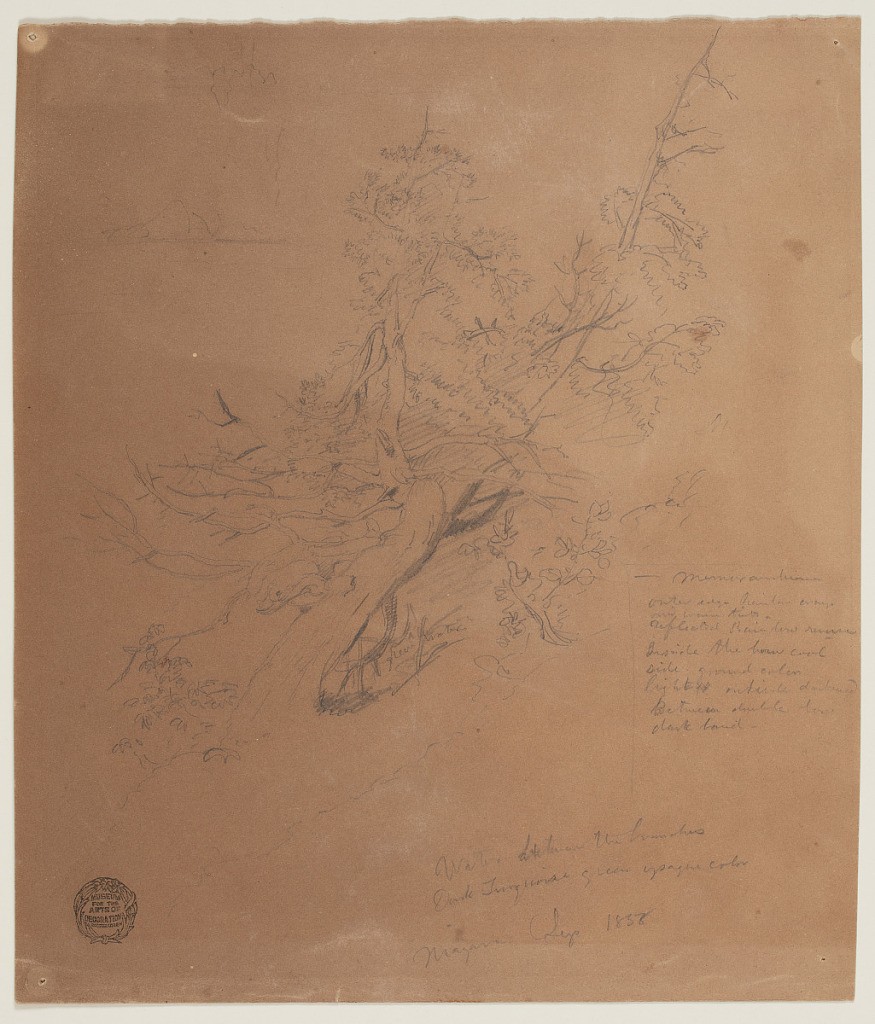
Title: Rugged Tree, Niagara Falls
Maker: Frederic Edwin Church, American, 1826–1900
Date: September 1858
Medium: Graphite on light brown wove paper
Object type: Drawing
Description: Botanical sketch showing a view of a rugged, weathered tree along the bank of the Niagara River near Niagara Falls, which are visible in the background at upper left. Irregularly shaped, the tree is barren on its left side.